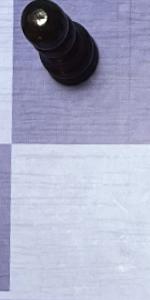
Label: Empty